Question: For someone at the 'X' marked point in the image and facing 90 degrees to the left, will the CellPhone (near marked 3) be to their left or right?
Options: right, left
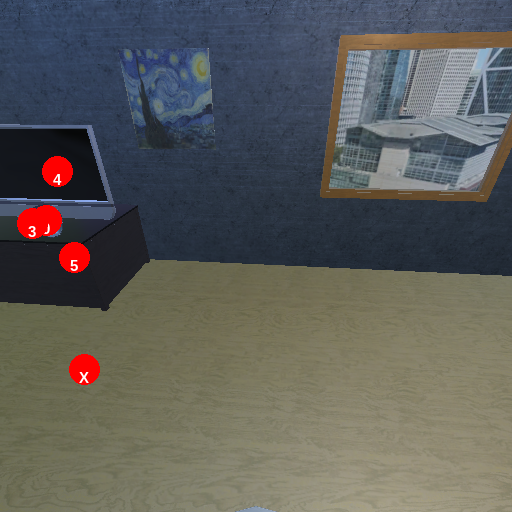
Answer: right